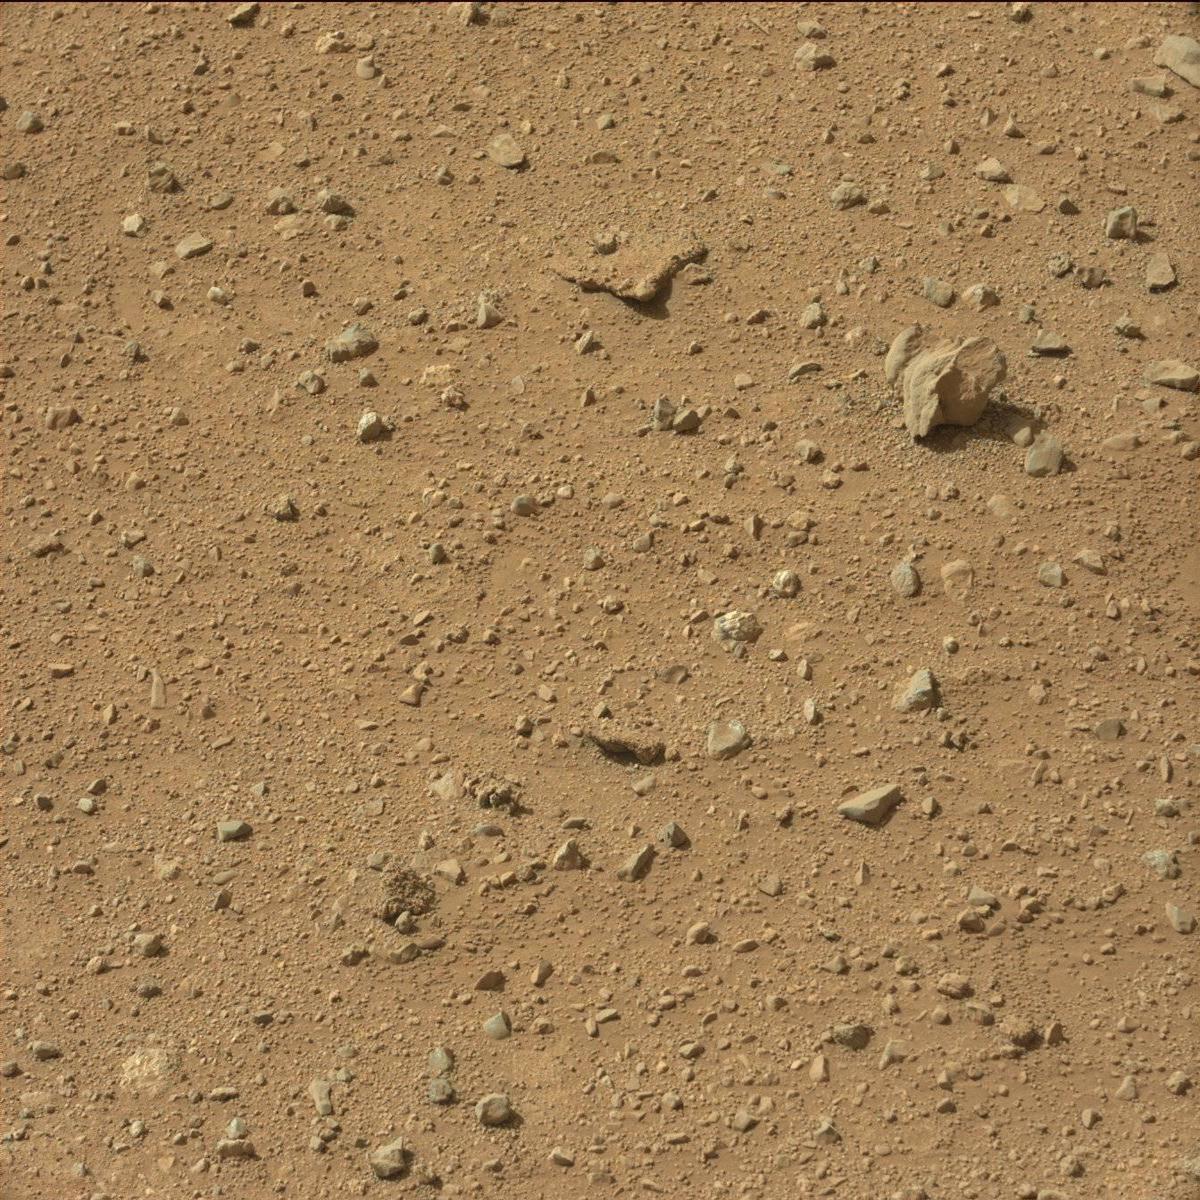
Terrain classes present: Bedrock, Rock, Sand / Soil